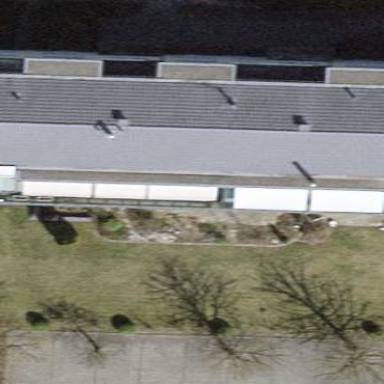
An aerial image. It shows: Building with tiled roof.